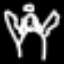
Label: angel